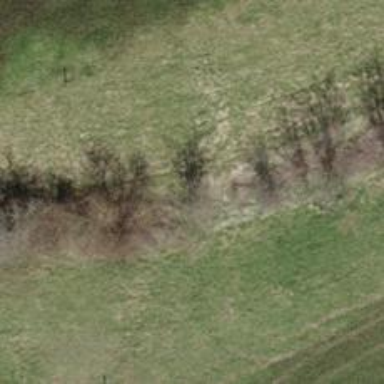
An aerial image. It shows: Hedge barrier.